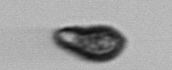
Label: Pseudochattonella_farcimen